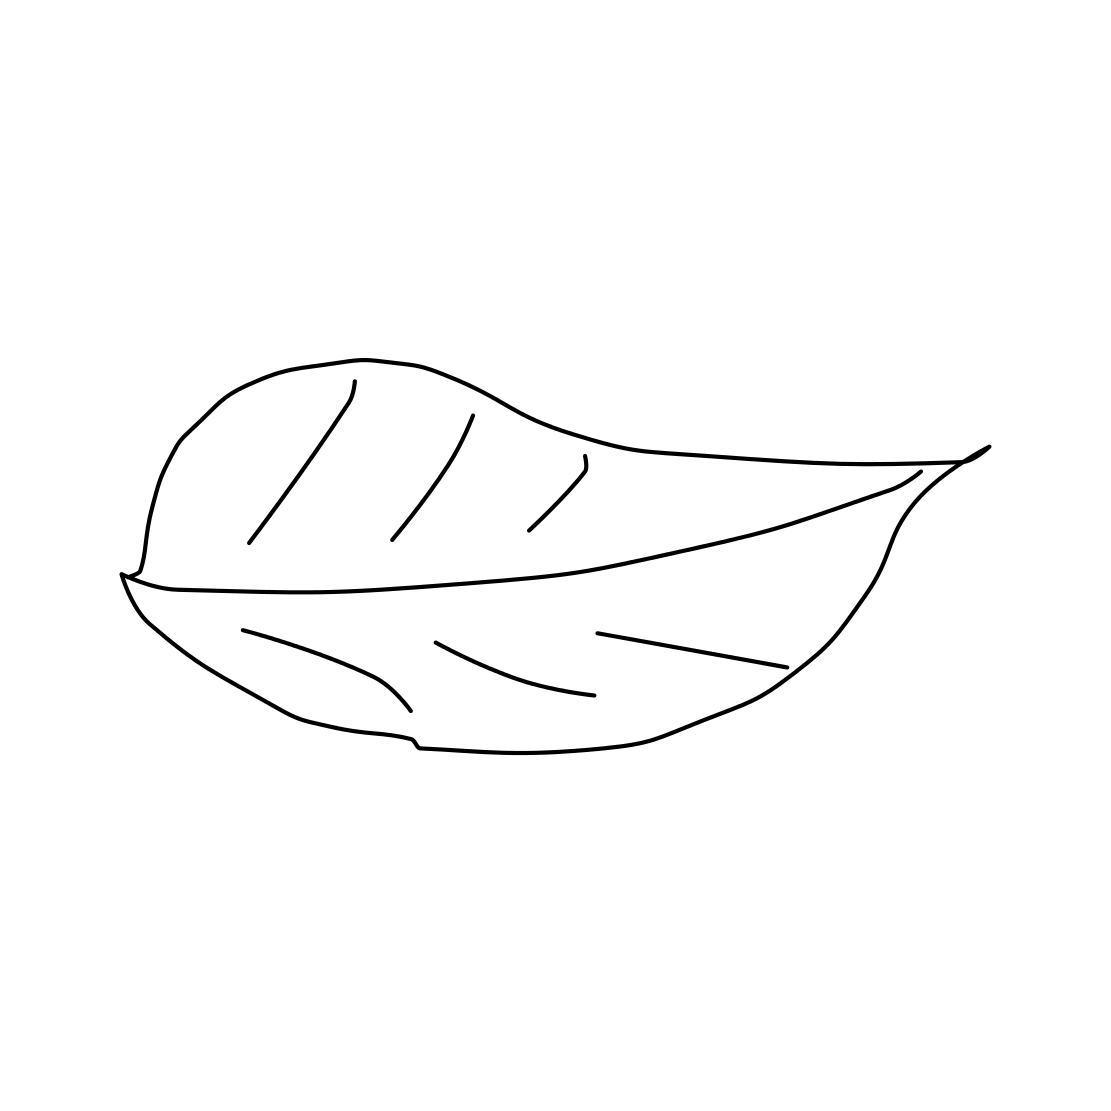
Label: leaf